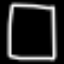
Label: square